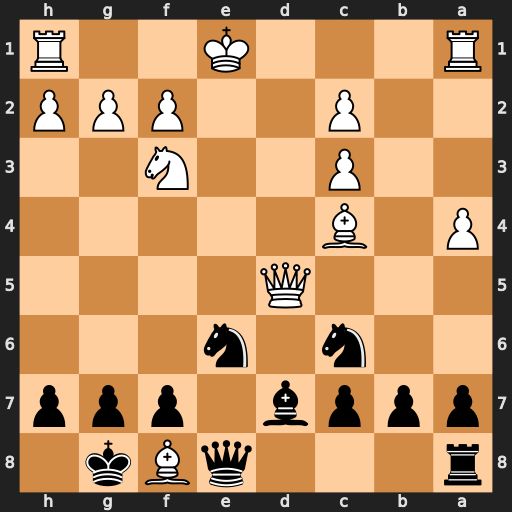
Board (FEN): r3qBk1/pppb1ppp/2n1n3/3Q4/P1B5/2P2N2/2P2PPP/R3K2R
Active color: b
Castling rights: KQ
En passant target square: -
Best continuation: Nf4+ Kd2 Nxd5